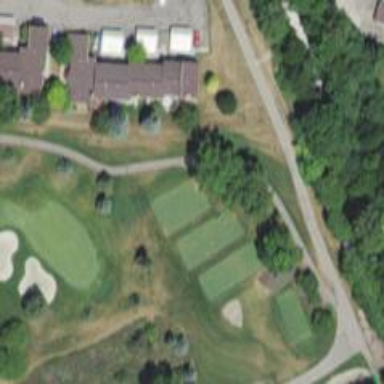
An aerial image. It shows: Service road used as golf cart path.